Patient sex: F
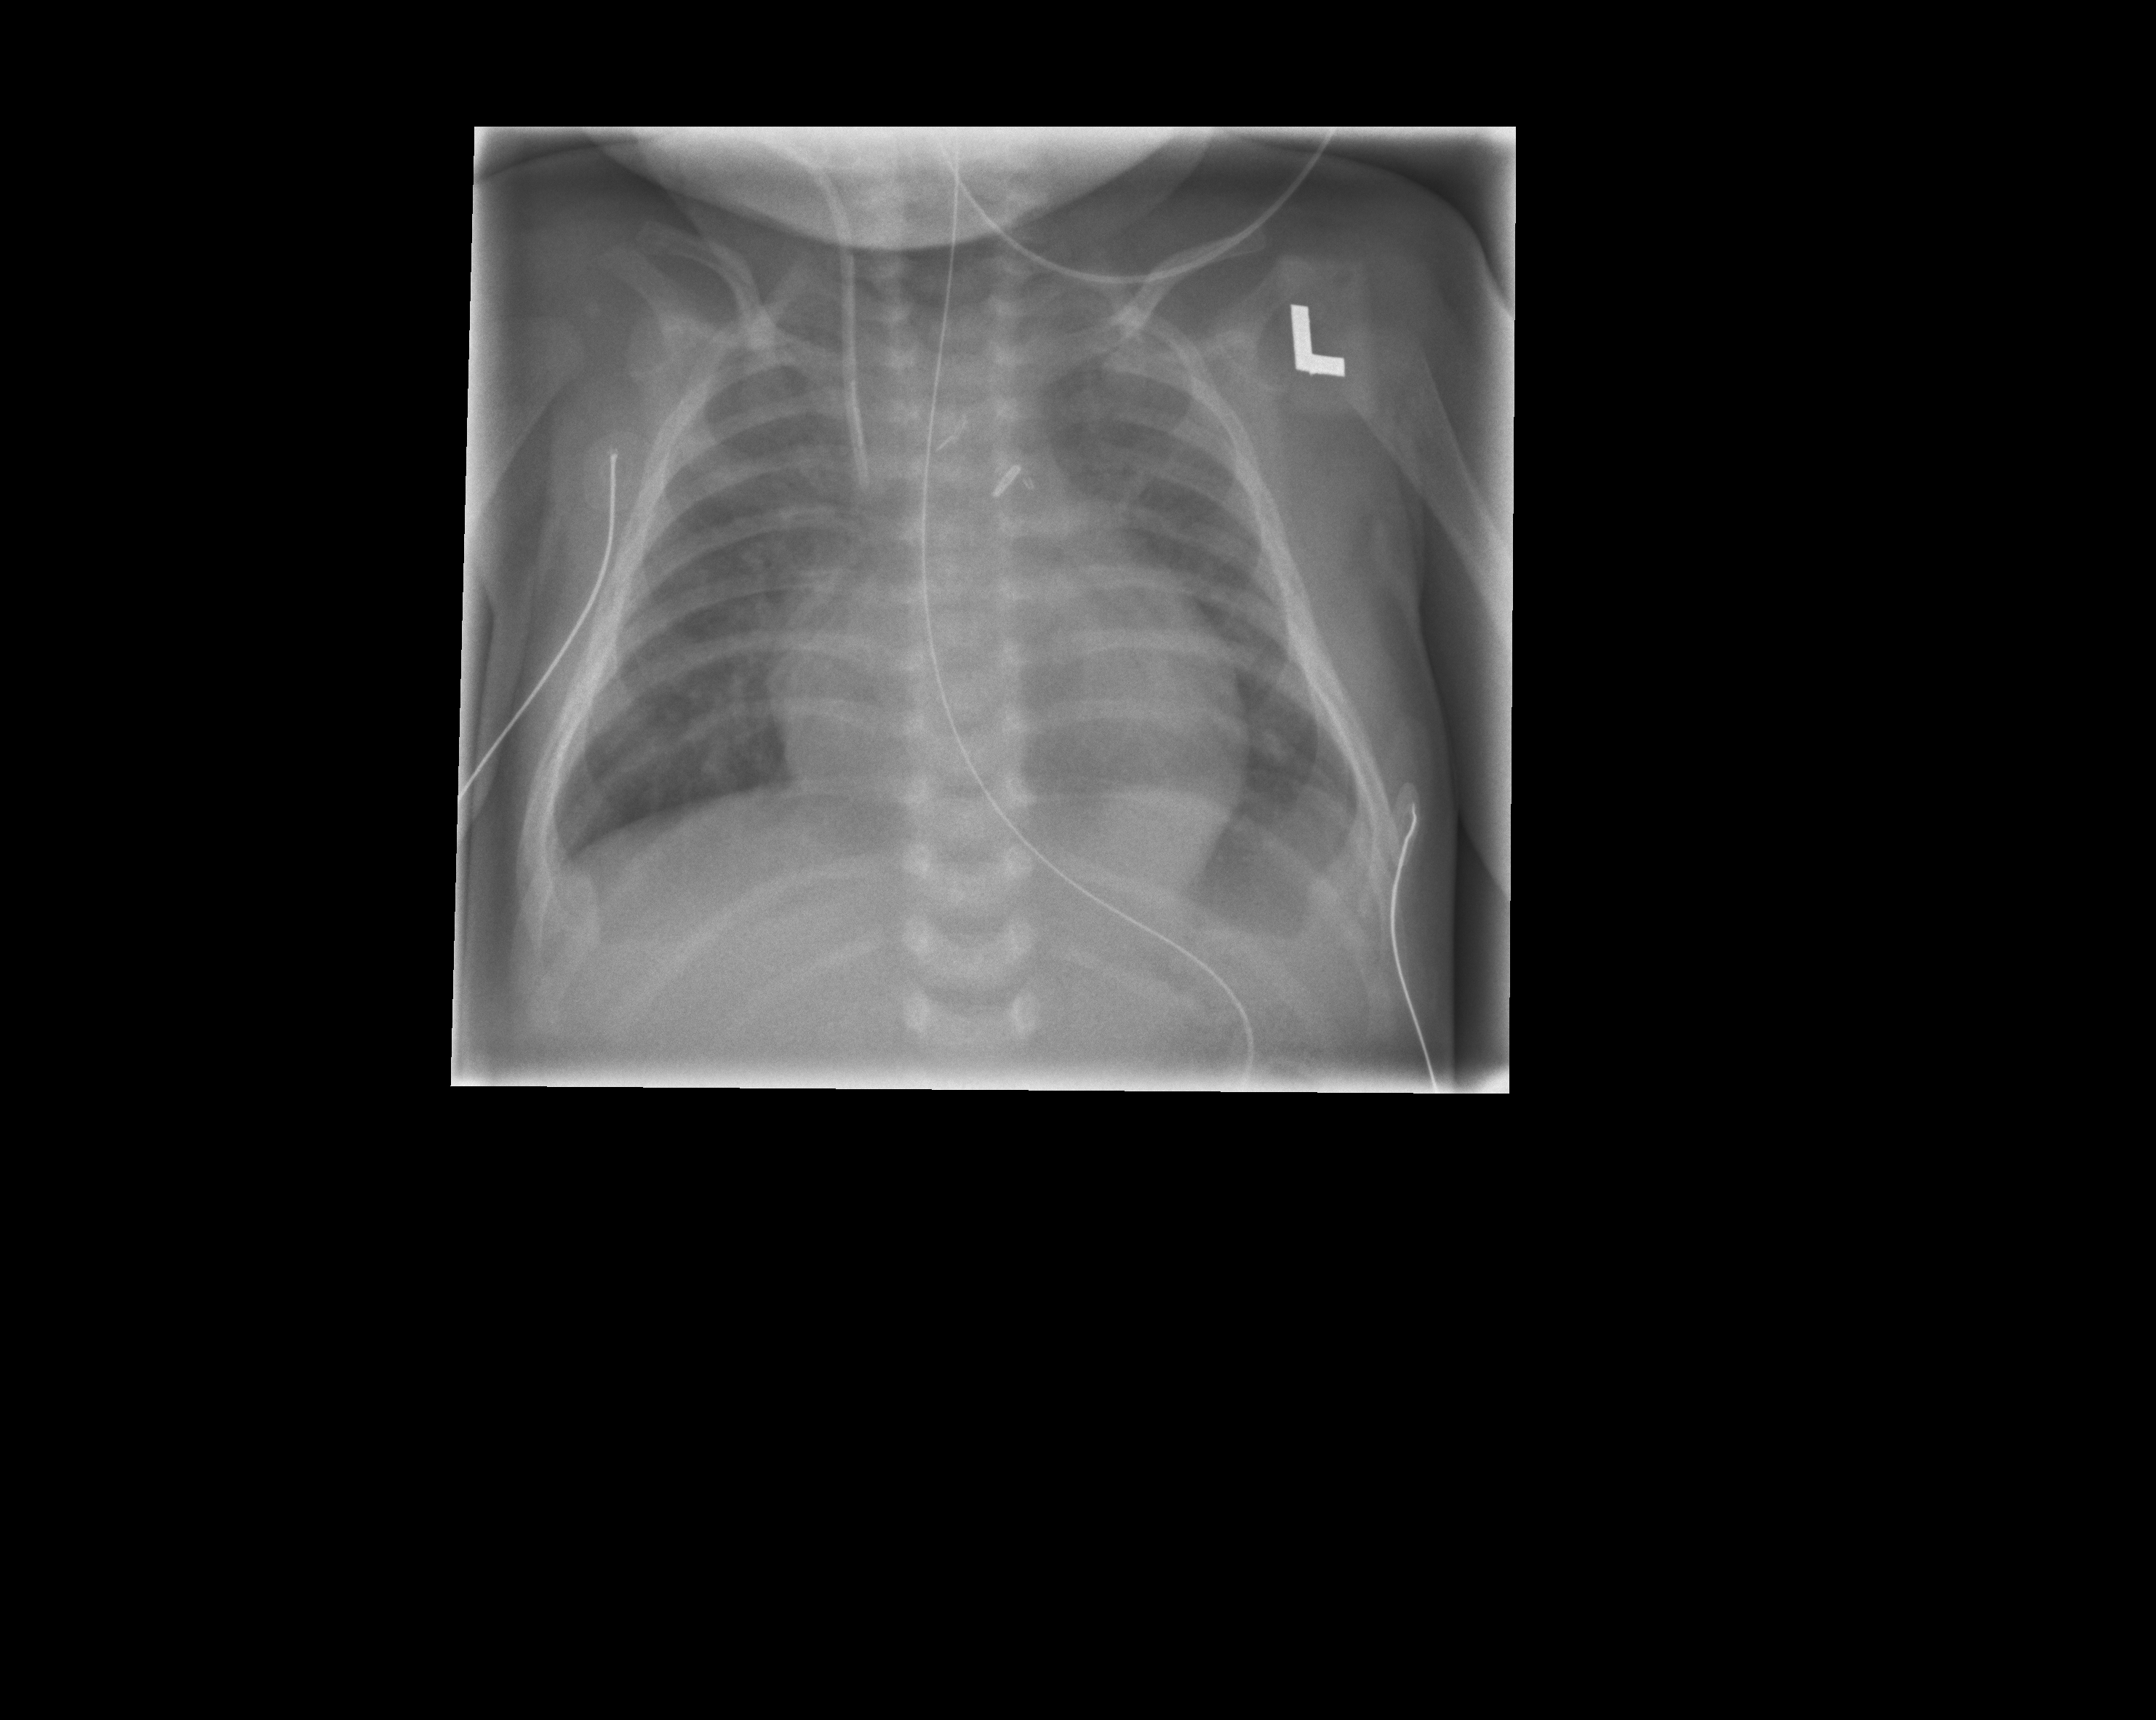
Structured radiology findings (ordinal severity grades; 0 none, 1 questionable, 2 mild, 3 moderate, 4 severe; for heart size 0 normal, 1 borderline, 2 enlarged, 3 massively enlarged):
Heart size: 0
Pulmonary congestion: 2
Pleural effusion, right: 0
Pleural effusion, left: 2
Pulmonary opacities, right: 0
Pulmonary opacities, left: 0
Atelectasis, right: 2
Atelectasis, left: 2